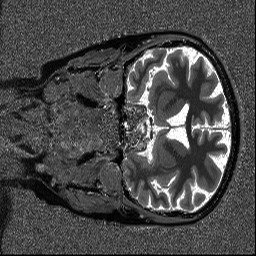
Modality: T1map
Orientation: coronal
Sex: female